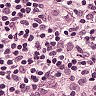
Metastatic tissue present: no